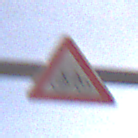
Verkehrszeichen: RadverkehrLinks
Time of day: MorningAfternoon
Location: Outdoor (Nature)
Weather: PartlyCloudy
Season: NotSpecified
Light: Natural